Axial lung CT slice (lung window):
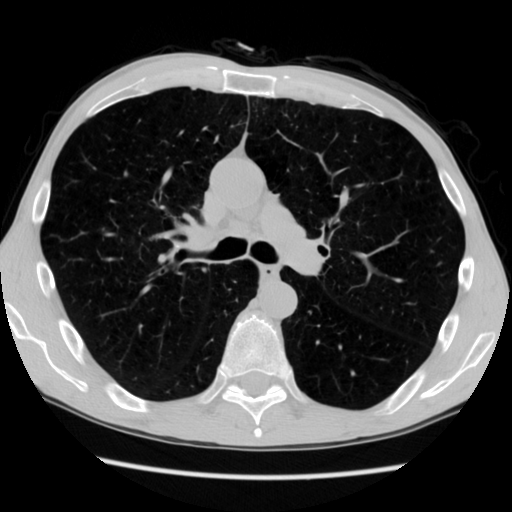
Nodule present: no